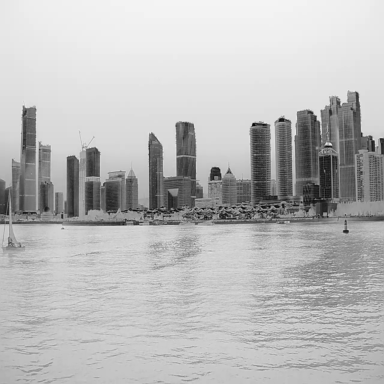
There is a sailboat in the infrared image.